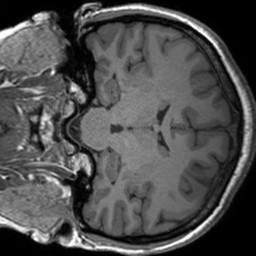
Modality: T1w
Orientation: coronal
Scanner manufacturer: siemens
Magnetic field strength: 3 T
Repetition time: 1.54 s
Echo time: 0.00234 s